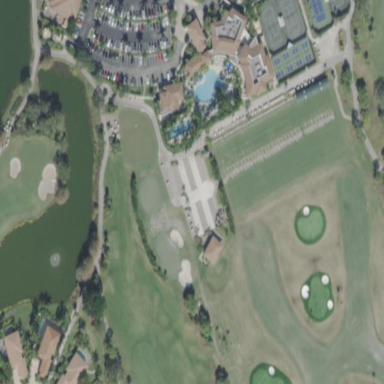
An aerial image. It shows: Golf fairway surrounded by grass.